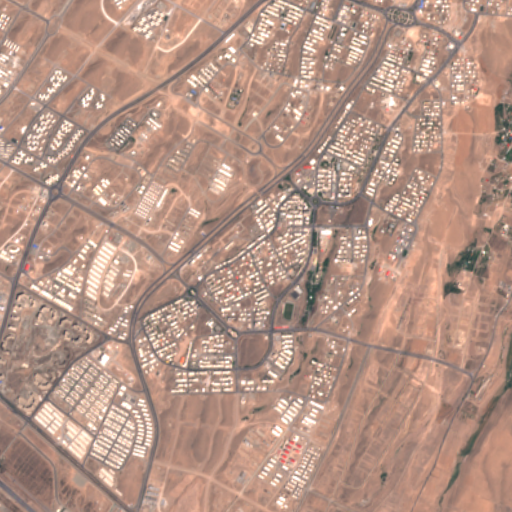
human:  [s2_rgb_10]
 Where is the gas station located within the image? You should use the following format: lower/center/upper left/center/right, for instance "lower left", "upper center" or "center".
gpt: The gas station is located in the center of the image.
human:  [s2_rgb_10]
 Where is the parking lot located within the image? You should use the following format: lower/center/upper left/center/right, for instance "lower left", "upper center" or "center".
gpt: The parking lot is located in the upper center of the image.
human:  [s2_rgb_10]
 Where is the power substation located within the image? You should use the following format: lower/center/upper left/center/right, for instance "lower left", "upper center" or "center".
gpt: The power substation is located in the center of the image.
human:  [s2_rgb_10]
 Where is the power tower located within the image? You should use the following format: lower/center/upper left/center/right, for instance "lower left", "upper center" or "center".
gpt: The power tower is located in the lower left of the image.
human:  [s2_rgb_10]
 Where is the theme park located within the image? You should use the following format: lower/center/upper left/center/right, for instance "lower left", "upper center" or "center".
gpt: The theme park is located in the center of the image.
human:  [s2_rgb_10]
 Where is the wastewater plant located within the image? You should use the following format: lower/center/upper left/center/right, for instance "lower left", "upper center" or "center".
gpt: The wastewater plant is located in the lower left of the image.
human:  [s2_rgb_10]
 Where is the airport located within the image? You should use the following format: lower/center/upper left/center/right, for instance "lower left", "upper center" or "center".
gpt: There is no airport in the image.